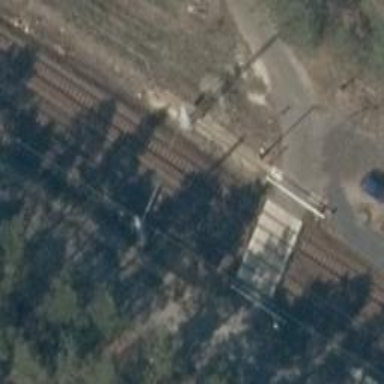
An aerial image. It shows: Milestone along the railway with catenary mast.